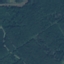
Label: Forest